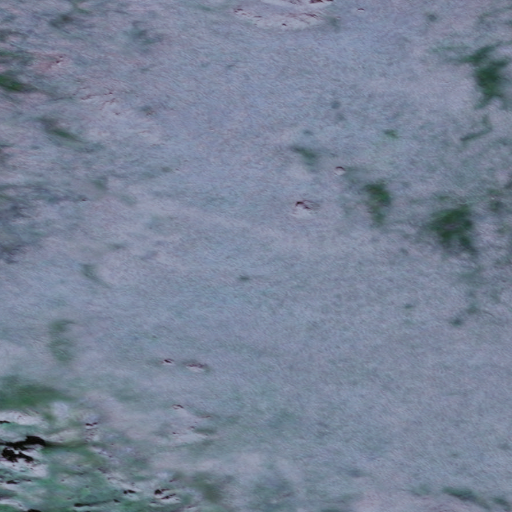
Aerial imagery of island in Alaska named Aghiyuk Island containing only unknown